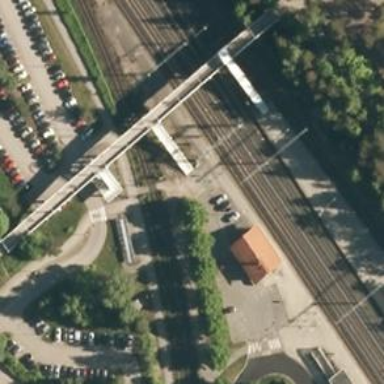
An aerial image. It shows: Railway signal.